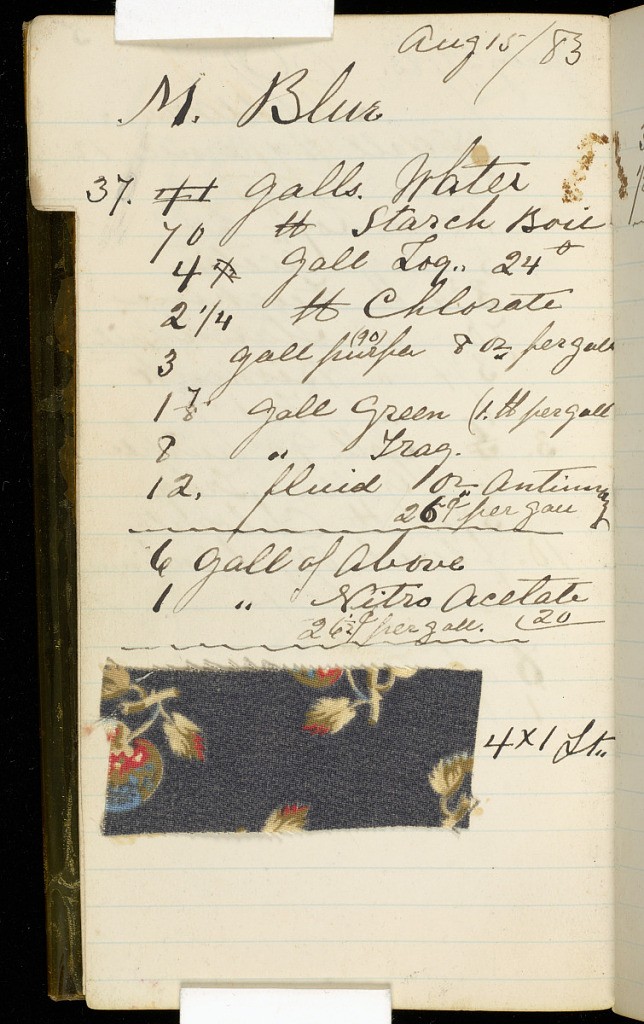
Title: Color Book 20. 1883
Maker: Old Pacific Print Works, Lawrence, MA, USA
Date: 1883
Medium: paper and printed cotton textile samples
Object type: Printer's sample book
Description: Small notebook with tabbed colors: Blue, Green, Olive, Red, Brown, Orange, Stone, Drabs. Very few textile samples, mostly recipes for dyestuffs.